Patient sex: M
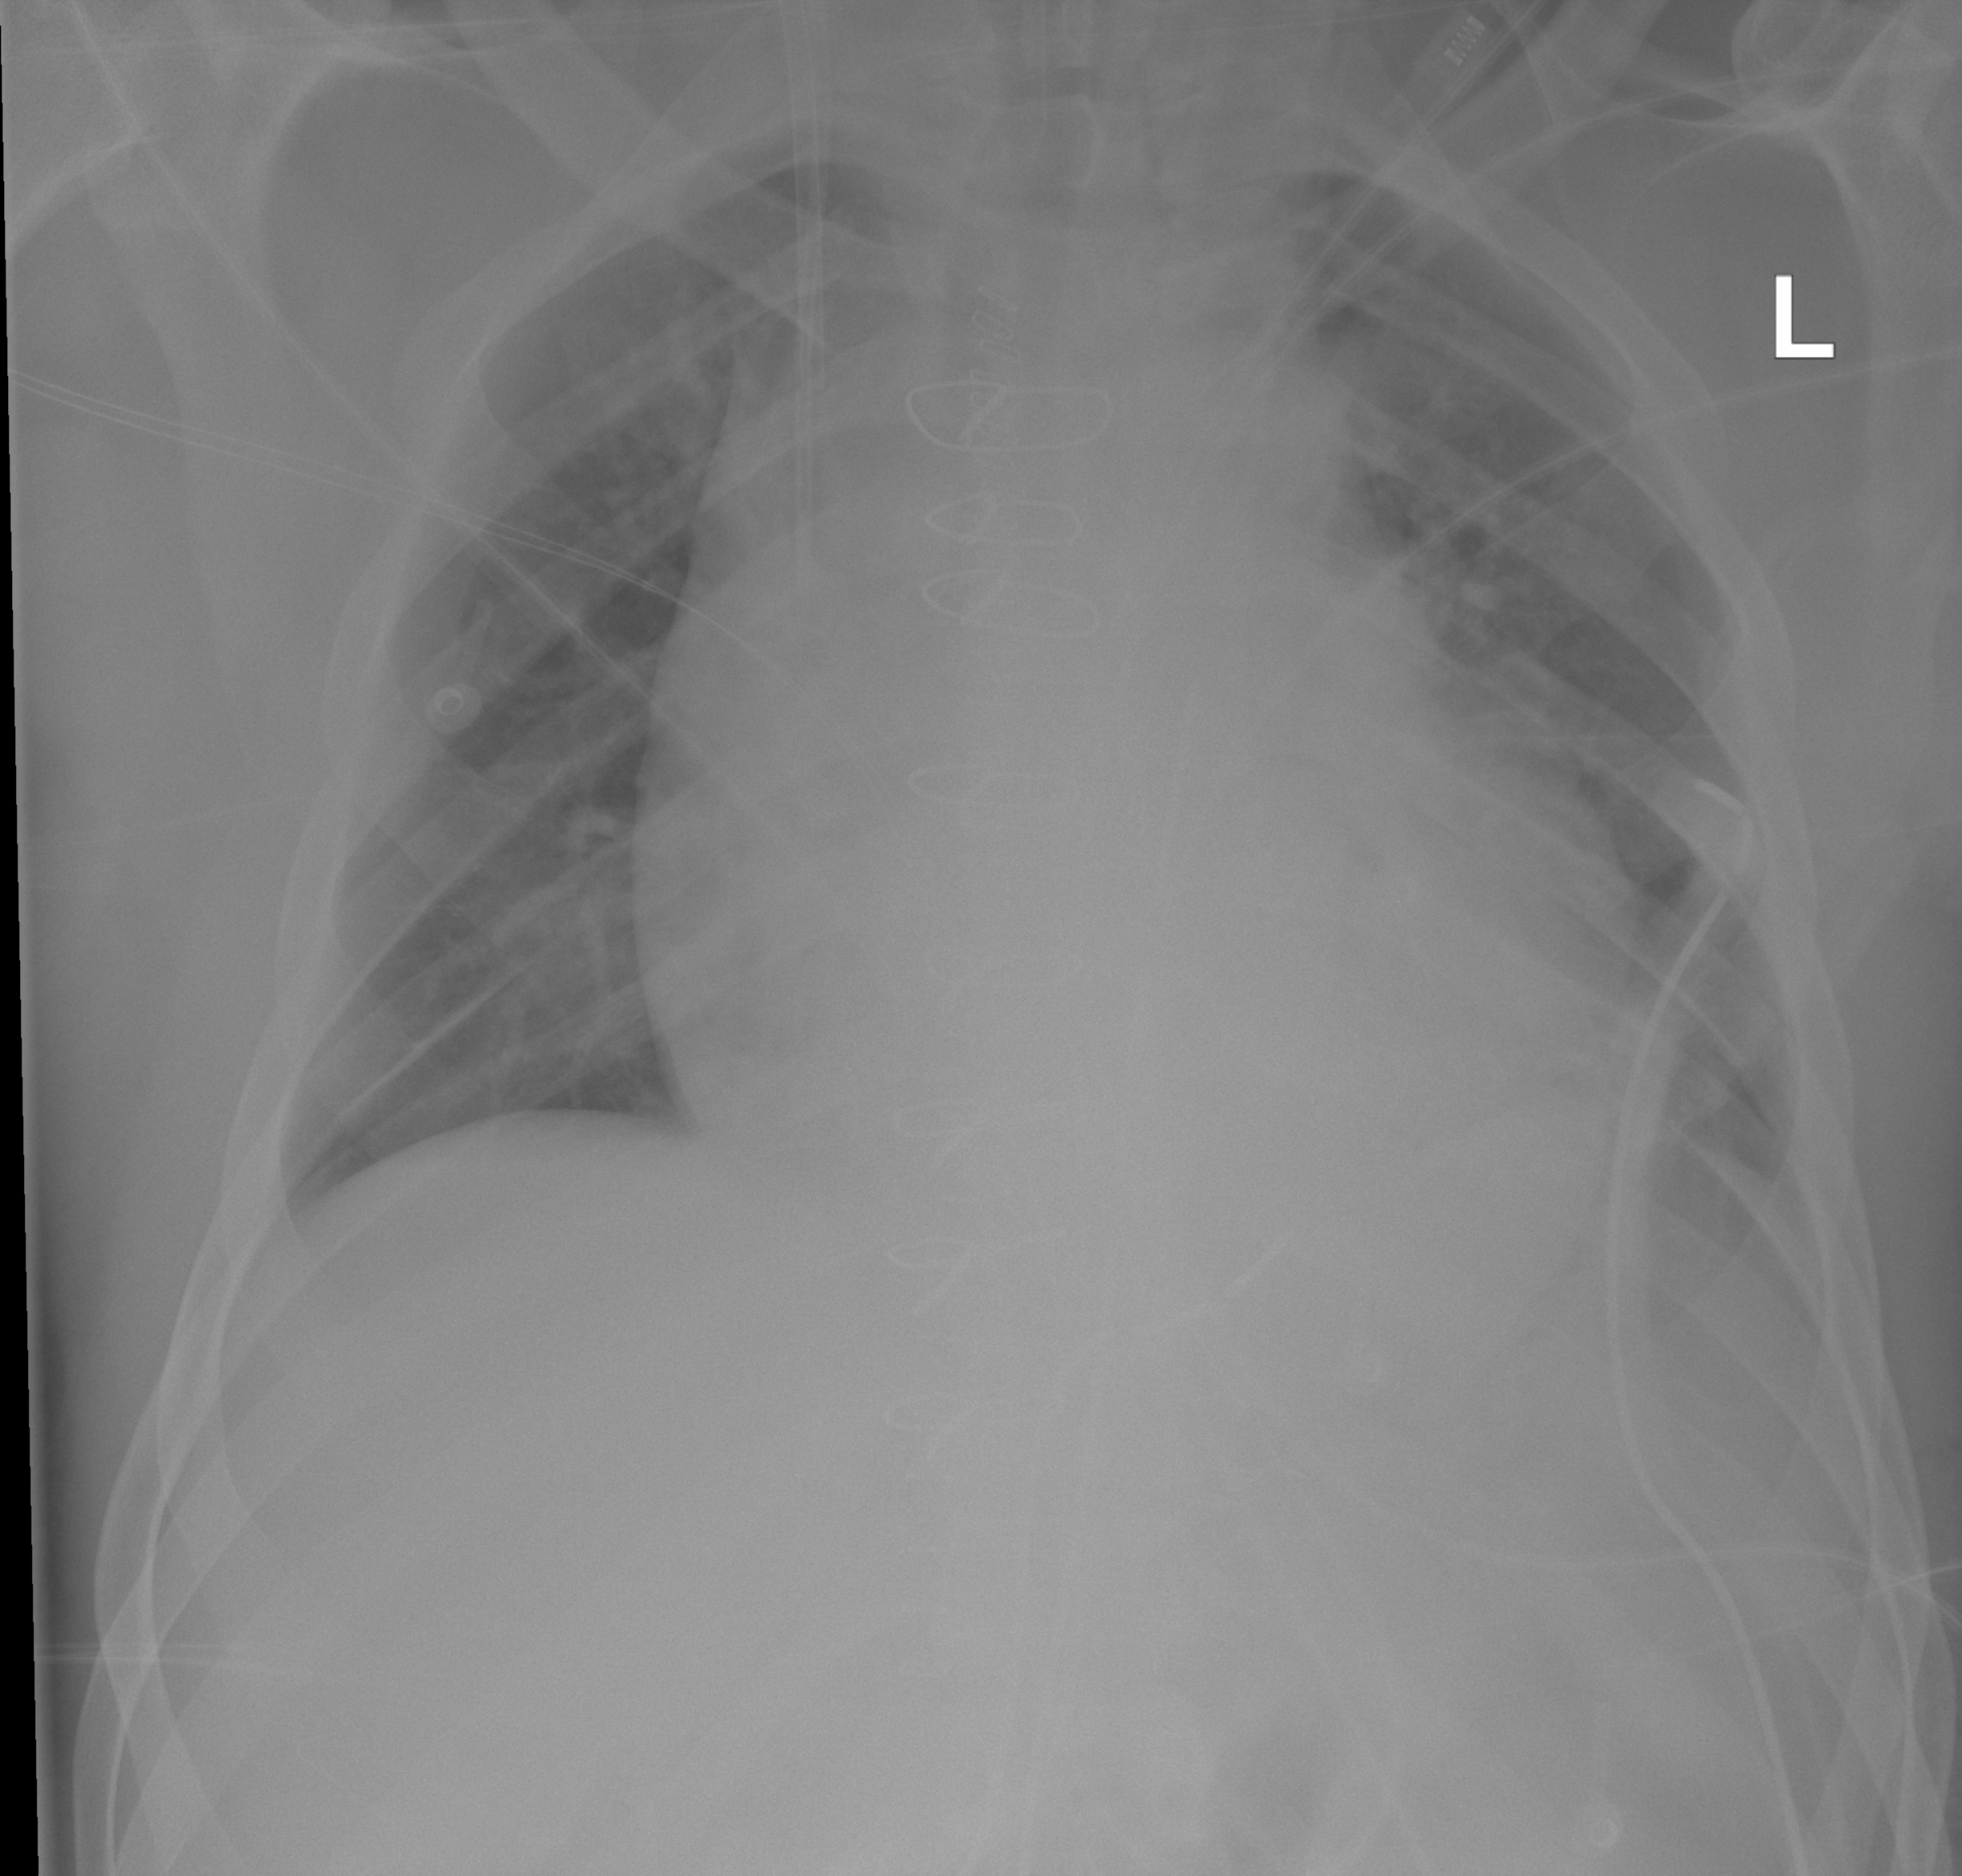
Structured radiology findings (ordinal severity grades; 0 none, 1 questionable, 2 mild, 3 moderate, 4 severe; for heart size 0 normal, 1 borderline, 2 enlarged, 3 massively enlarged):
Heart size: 2
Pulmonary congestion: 0
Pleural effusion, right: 0
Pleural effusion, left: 1
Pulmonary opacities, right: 0
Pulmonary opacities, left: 0
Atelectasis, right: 0
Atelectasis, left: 2